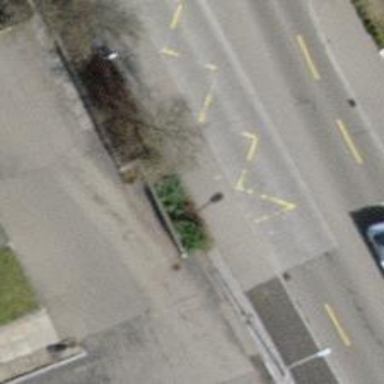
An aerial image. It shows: Bus stop with platform for public transport.